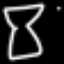
Label: hourglass